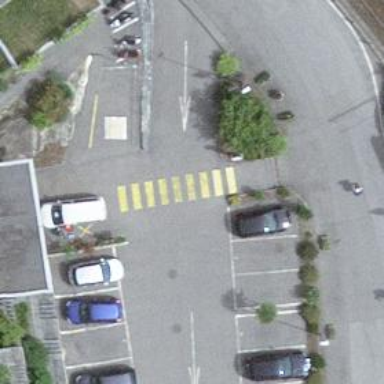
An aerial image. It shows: Zebra crossing on the road.